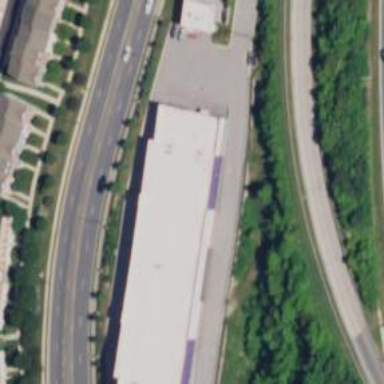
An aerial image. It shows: Commercial building.